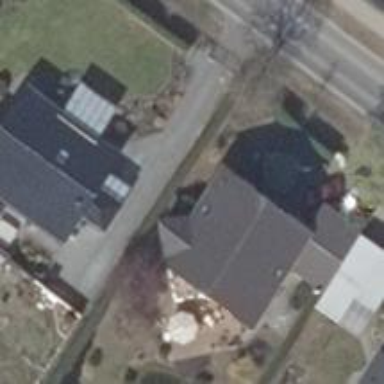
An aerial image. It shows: Detached building with gabled roof.